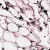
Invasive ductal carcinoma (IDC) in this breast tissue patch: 0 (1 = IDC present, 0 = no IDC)